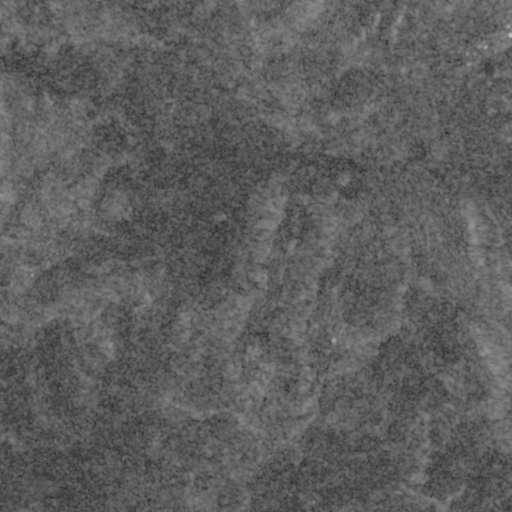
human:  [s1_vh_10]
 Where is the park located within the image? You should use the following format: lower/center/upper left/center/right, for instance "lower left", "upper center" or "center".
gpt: The park is located in the upper right of the image.
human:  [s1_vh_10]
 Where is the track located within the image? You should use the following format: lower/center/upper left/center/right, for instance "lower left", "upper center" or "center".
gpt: The track is located in the upper right of the image.
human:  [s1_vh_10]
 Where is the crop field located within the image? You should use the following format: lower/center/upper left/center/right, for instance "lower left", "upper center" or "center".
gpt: There is no crop field in the image.

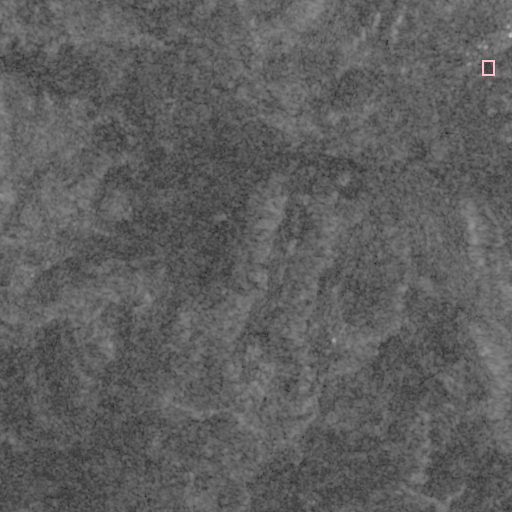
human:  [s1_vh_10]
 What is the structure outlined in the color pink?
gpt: The structure outlined in pink is a park.
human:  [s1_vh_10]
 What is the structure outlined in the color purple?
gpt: There is no purple outline.